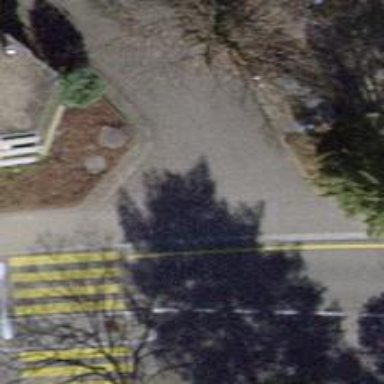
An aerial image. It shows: Unmarked crossing with traffic calming table.